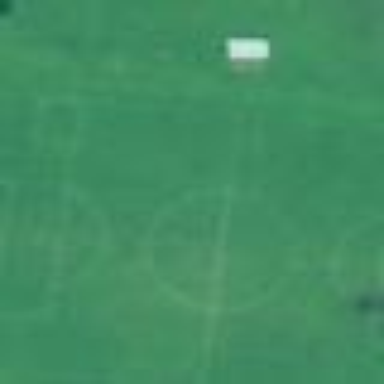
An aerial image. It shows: Soccer pitch for outdoor sports and leisure activities.